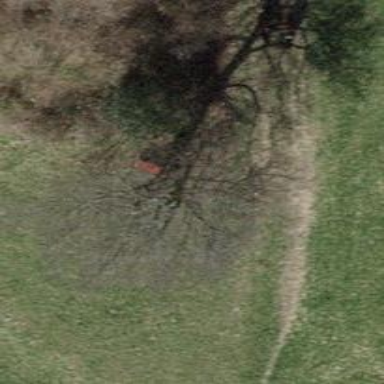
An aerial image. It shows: Red bench.